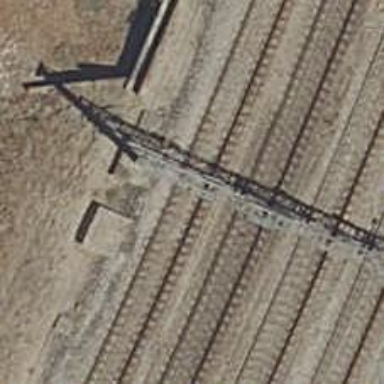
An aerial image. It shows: Railway with electrified contact lines running along embankment.